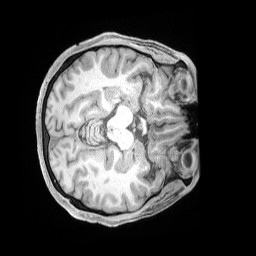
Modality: T1w
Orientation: axial
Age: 34
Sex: male
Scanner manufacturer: siemens
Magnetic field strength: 3 T
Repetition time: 2 s
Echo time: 0.00211 s